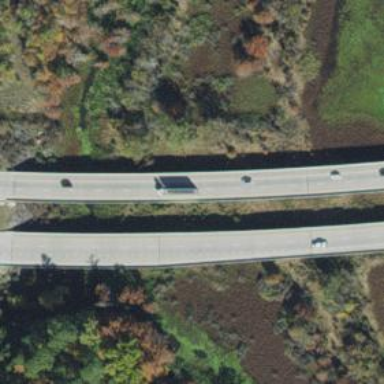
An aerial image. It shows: Beam bridge on motorway.